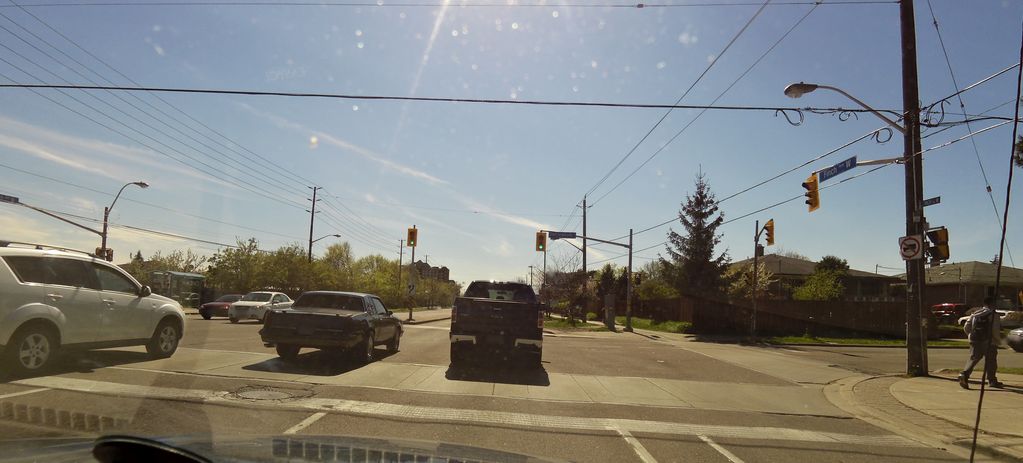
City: toronto